Field crop: tomato
Growth stage: 2
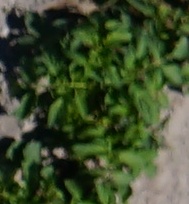
Species: tomato